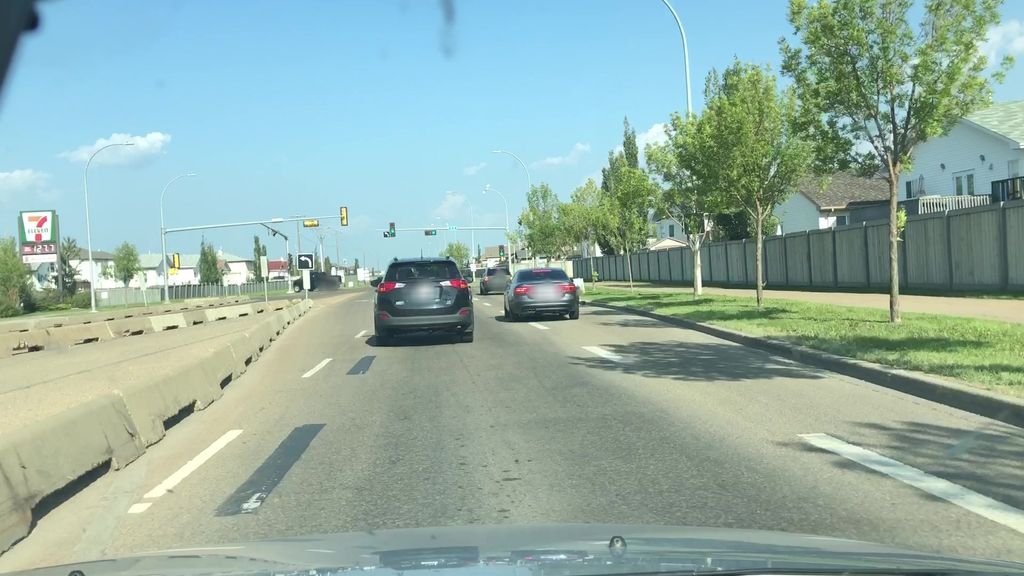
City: edmonton